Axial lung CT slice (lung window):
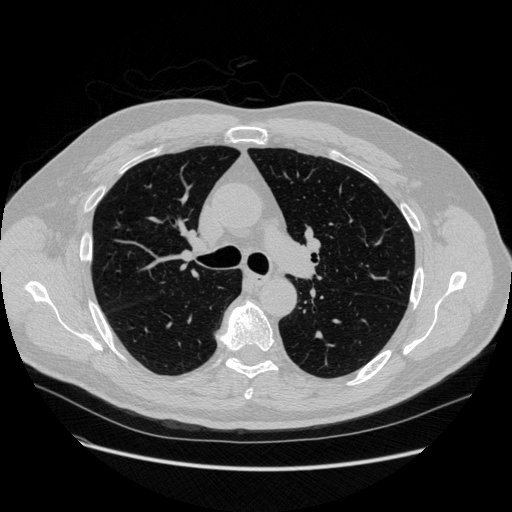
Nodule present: no